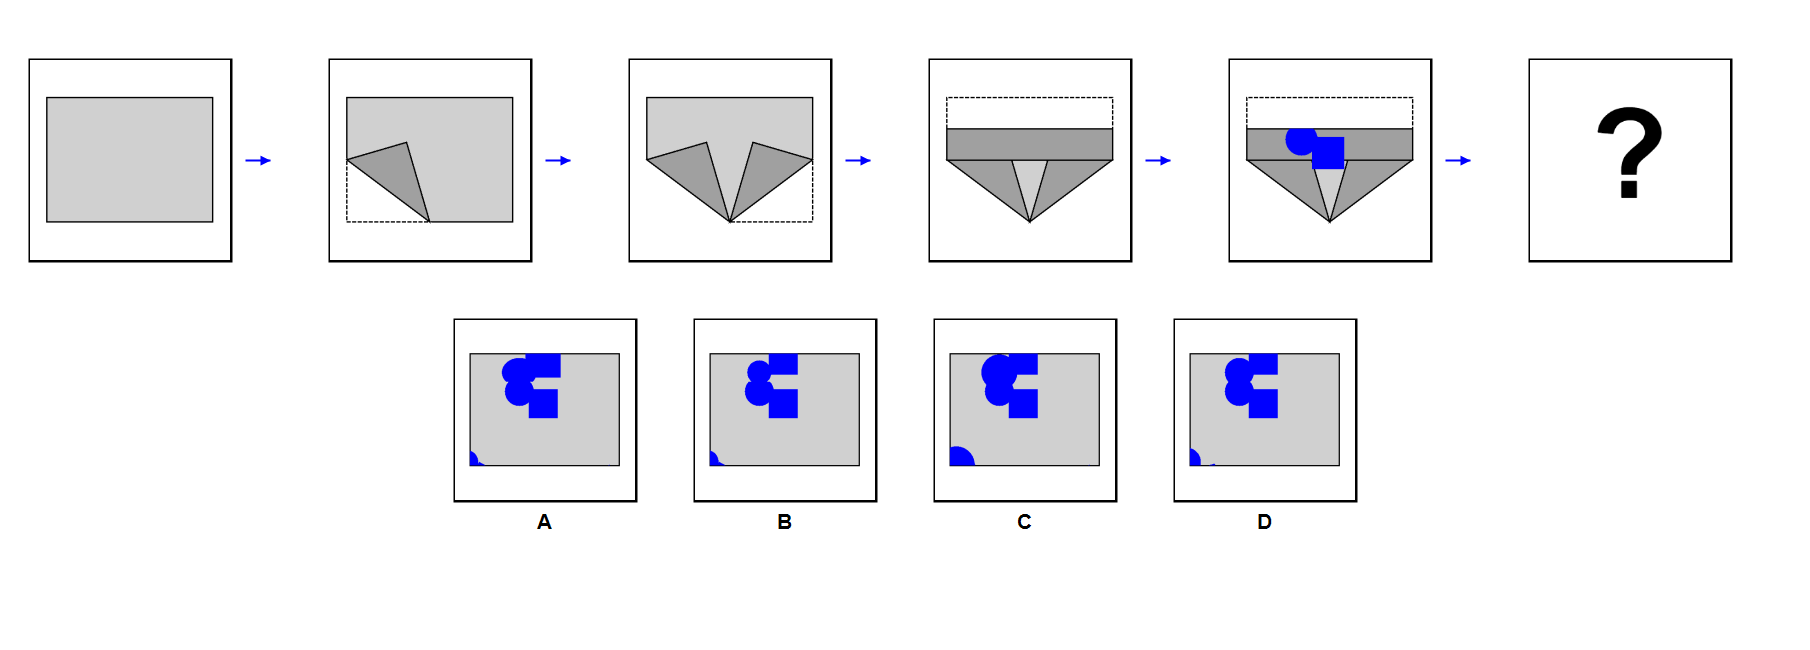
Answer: D